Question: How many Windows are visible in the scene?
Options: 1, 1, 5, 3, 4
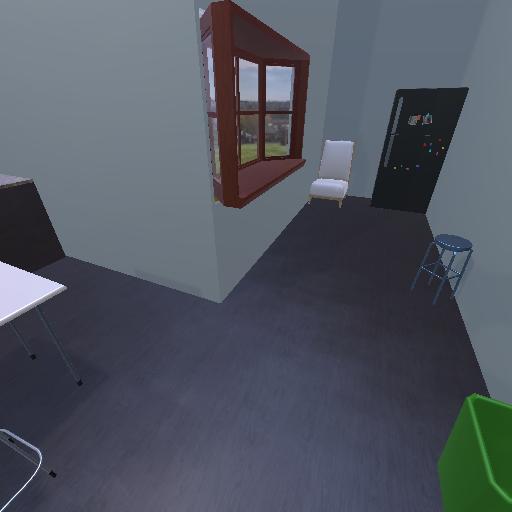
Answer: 1